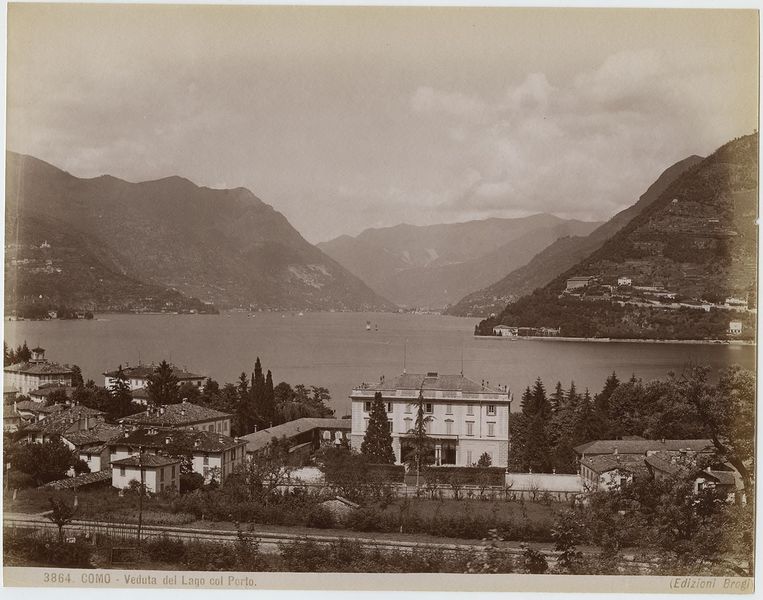
Künstler: Giacomo Brogi
Standort: Hamburg
Institution: Museum für Kunst und Gewerbe Hamburg
Schlagwörter: wolken, see, stadt, ort, berge, gebirge, dorf, hafen, foto, fotografie, panorama, photographie, stadtansicht, photo, albumin, lichtbild, landschaftsphotographie, landschaftsfotografie, historische, alte stadtansicht, bildwerke, angewandte und bildende kunst, hessische systematik, alte ansicht, schwarzweißpositivverfahren, silbersalzverfahren, schwarzweißfotografie, gebäude, örtlichkeit, straße, stätte, albuminpapier, comer